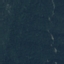
Land use / land cover: Forest